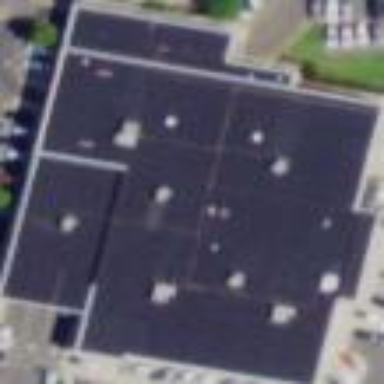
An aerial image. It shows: Building housing car shop.